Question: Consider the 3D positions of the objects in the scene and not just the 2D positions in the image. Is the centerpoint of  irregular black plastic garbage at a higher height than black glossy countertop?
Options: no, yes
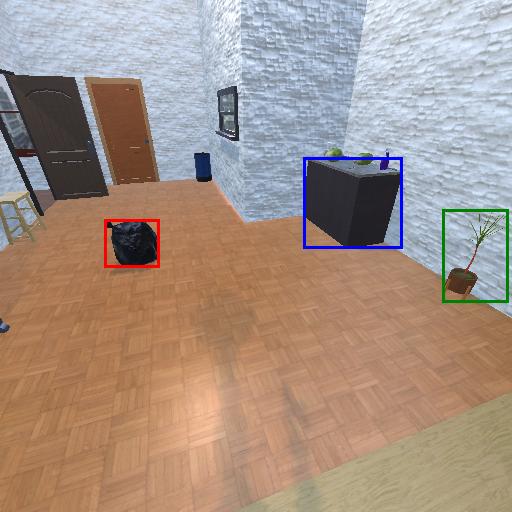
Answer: no